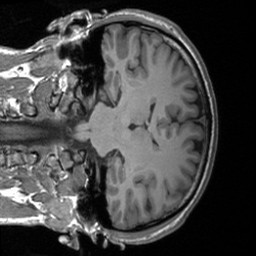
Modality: T1w
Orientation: coronal
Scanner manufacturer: siemens
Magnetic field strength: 3 T
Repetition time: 1.9 s
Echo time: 0.00226 s